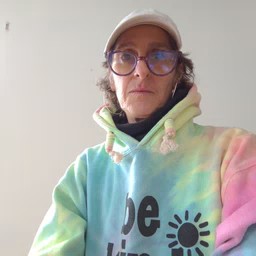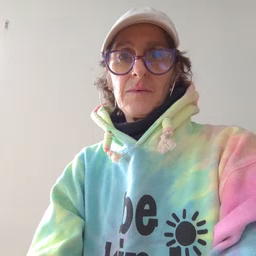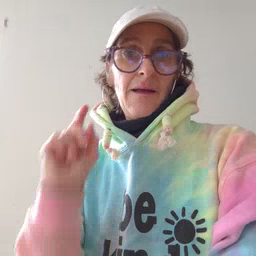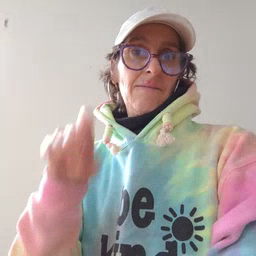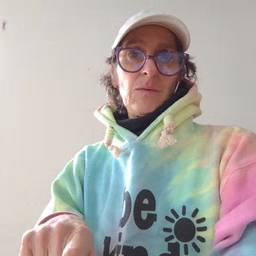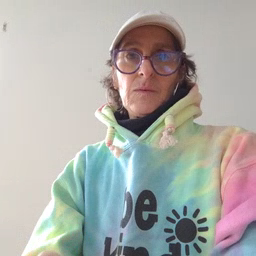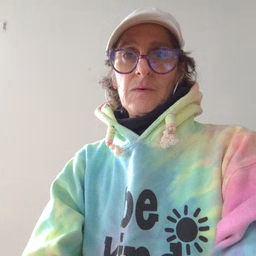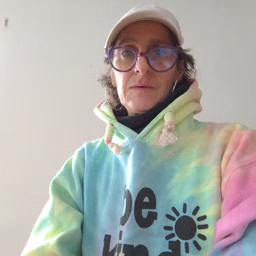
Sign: haveto